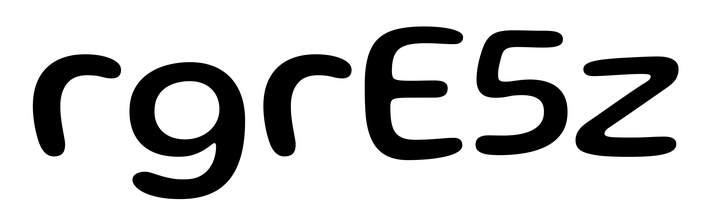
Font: Gluten_Regular